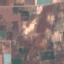
Land use / land cover: PermanentCrop